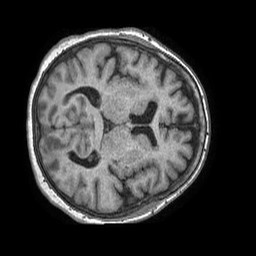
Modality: T1w
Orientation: axial
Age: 61
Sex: female
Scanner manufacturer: philips
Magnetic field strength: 1.5 T
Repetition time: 0.007684 s
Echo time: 0.003497 s